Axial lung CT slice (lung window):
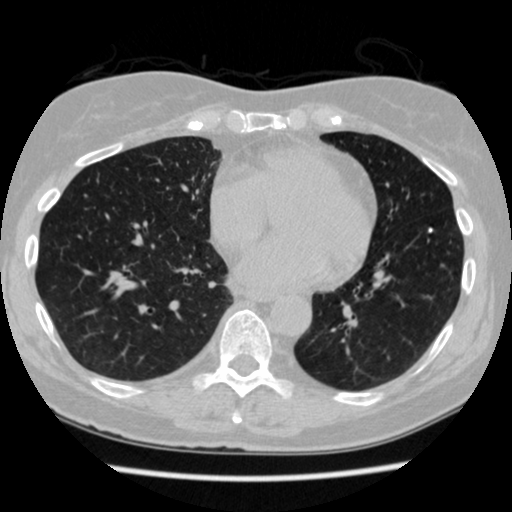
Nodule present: yes
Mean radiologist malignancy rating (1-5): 1